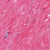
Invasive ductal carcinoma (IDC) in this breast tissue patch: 0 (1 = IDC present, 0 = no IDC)